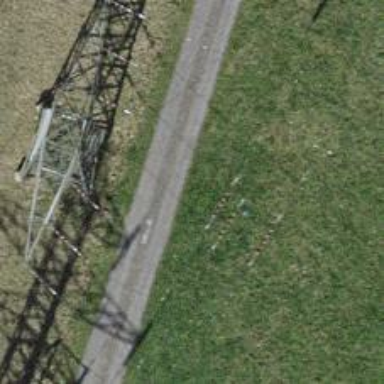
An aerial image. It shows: Power line with three cables.